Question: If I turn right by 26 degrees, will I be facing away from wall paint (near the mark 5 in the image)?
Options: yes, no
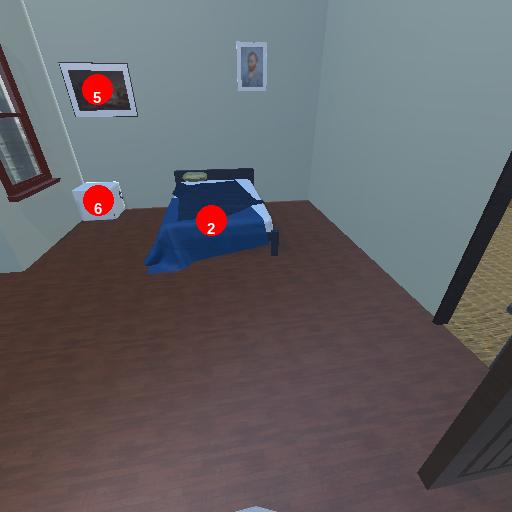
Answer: yes